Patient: sex M, age 52
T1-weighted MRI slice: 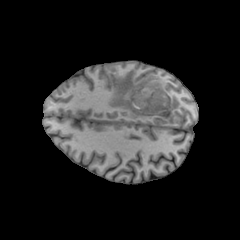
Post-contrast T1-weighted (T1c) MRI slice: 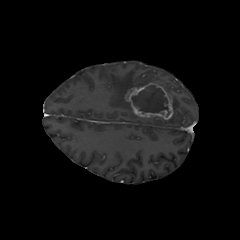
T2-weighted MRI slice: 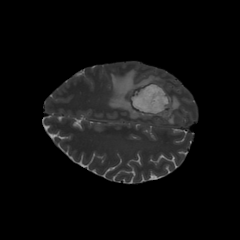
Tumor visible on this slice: yes
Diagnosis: Glioblastoma, IDH-wildtype
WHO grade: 4